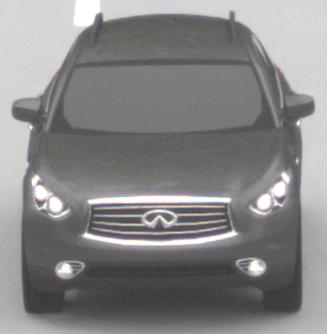
Make: Infiniti
Model: FX 37
Detailed model: FX (S51)
Model produced from: 2012/07
Model produced until: 2013/10
Doors: 5
Color: gray
Road condition: dry road
Daytime: midday
Contrast: low contrast